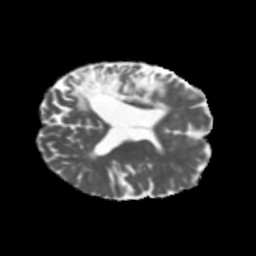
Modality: MD
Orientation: axial
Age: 69
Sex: female
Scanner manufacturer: siemens
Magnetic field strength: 3 T
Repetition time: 5.47 s
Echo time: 0.0854 s